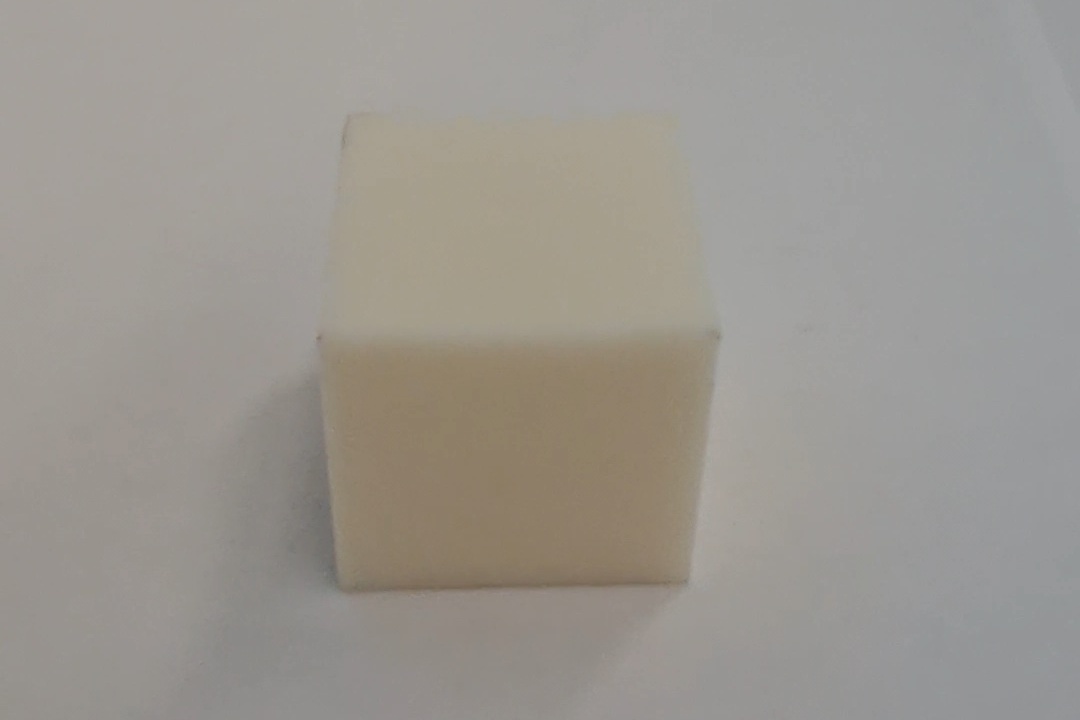
Label: Cuboid